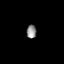
Tissue: lung
Cell type: Myeloid cells
Senescence score: 0.2114
Nuclear area (px): 133
Mean DAPI intensity: 138.105